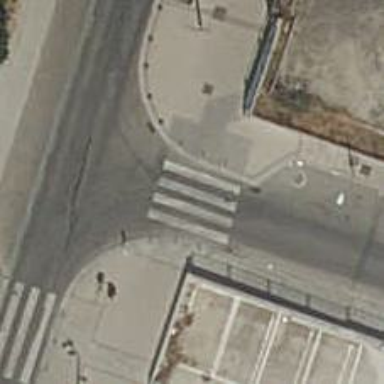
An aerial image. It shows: Uncontrolled road crossing.